This grayscale image was formed by reshaping a rotor test-rig vibration snapshot into a 2-D grid. Determine the machine's mechanical condition. Answer with exactly one of: normal, misalignment, unbalance, looseness.
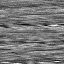
Answer: looseness